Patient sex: M
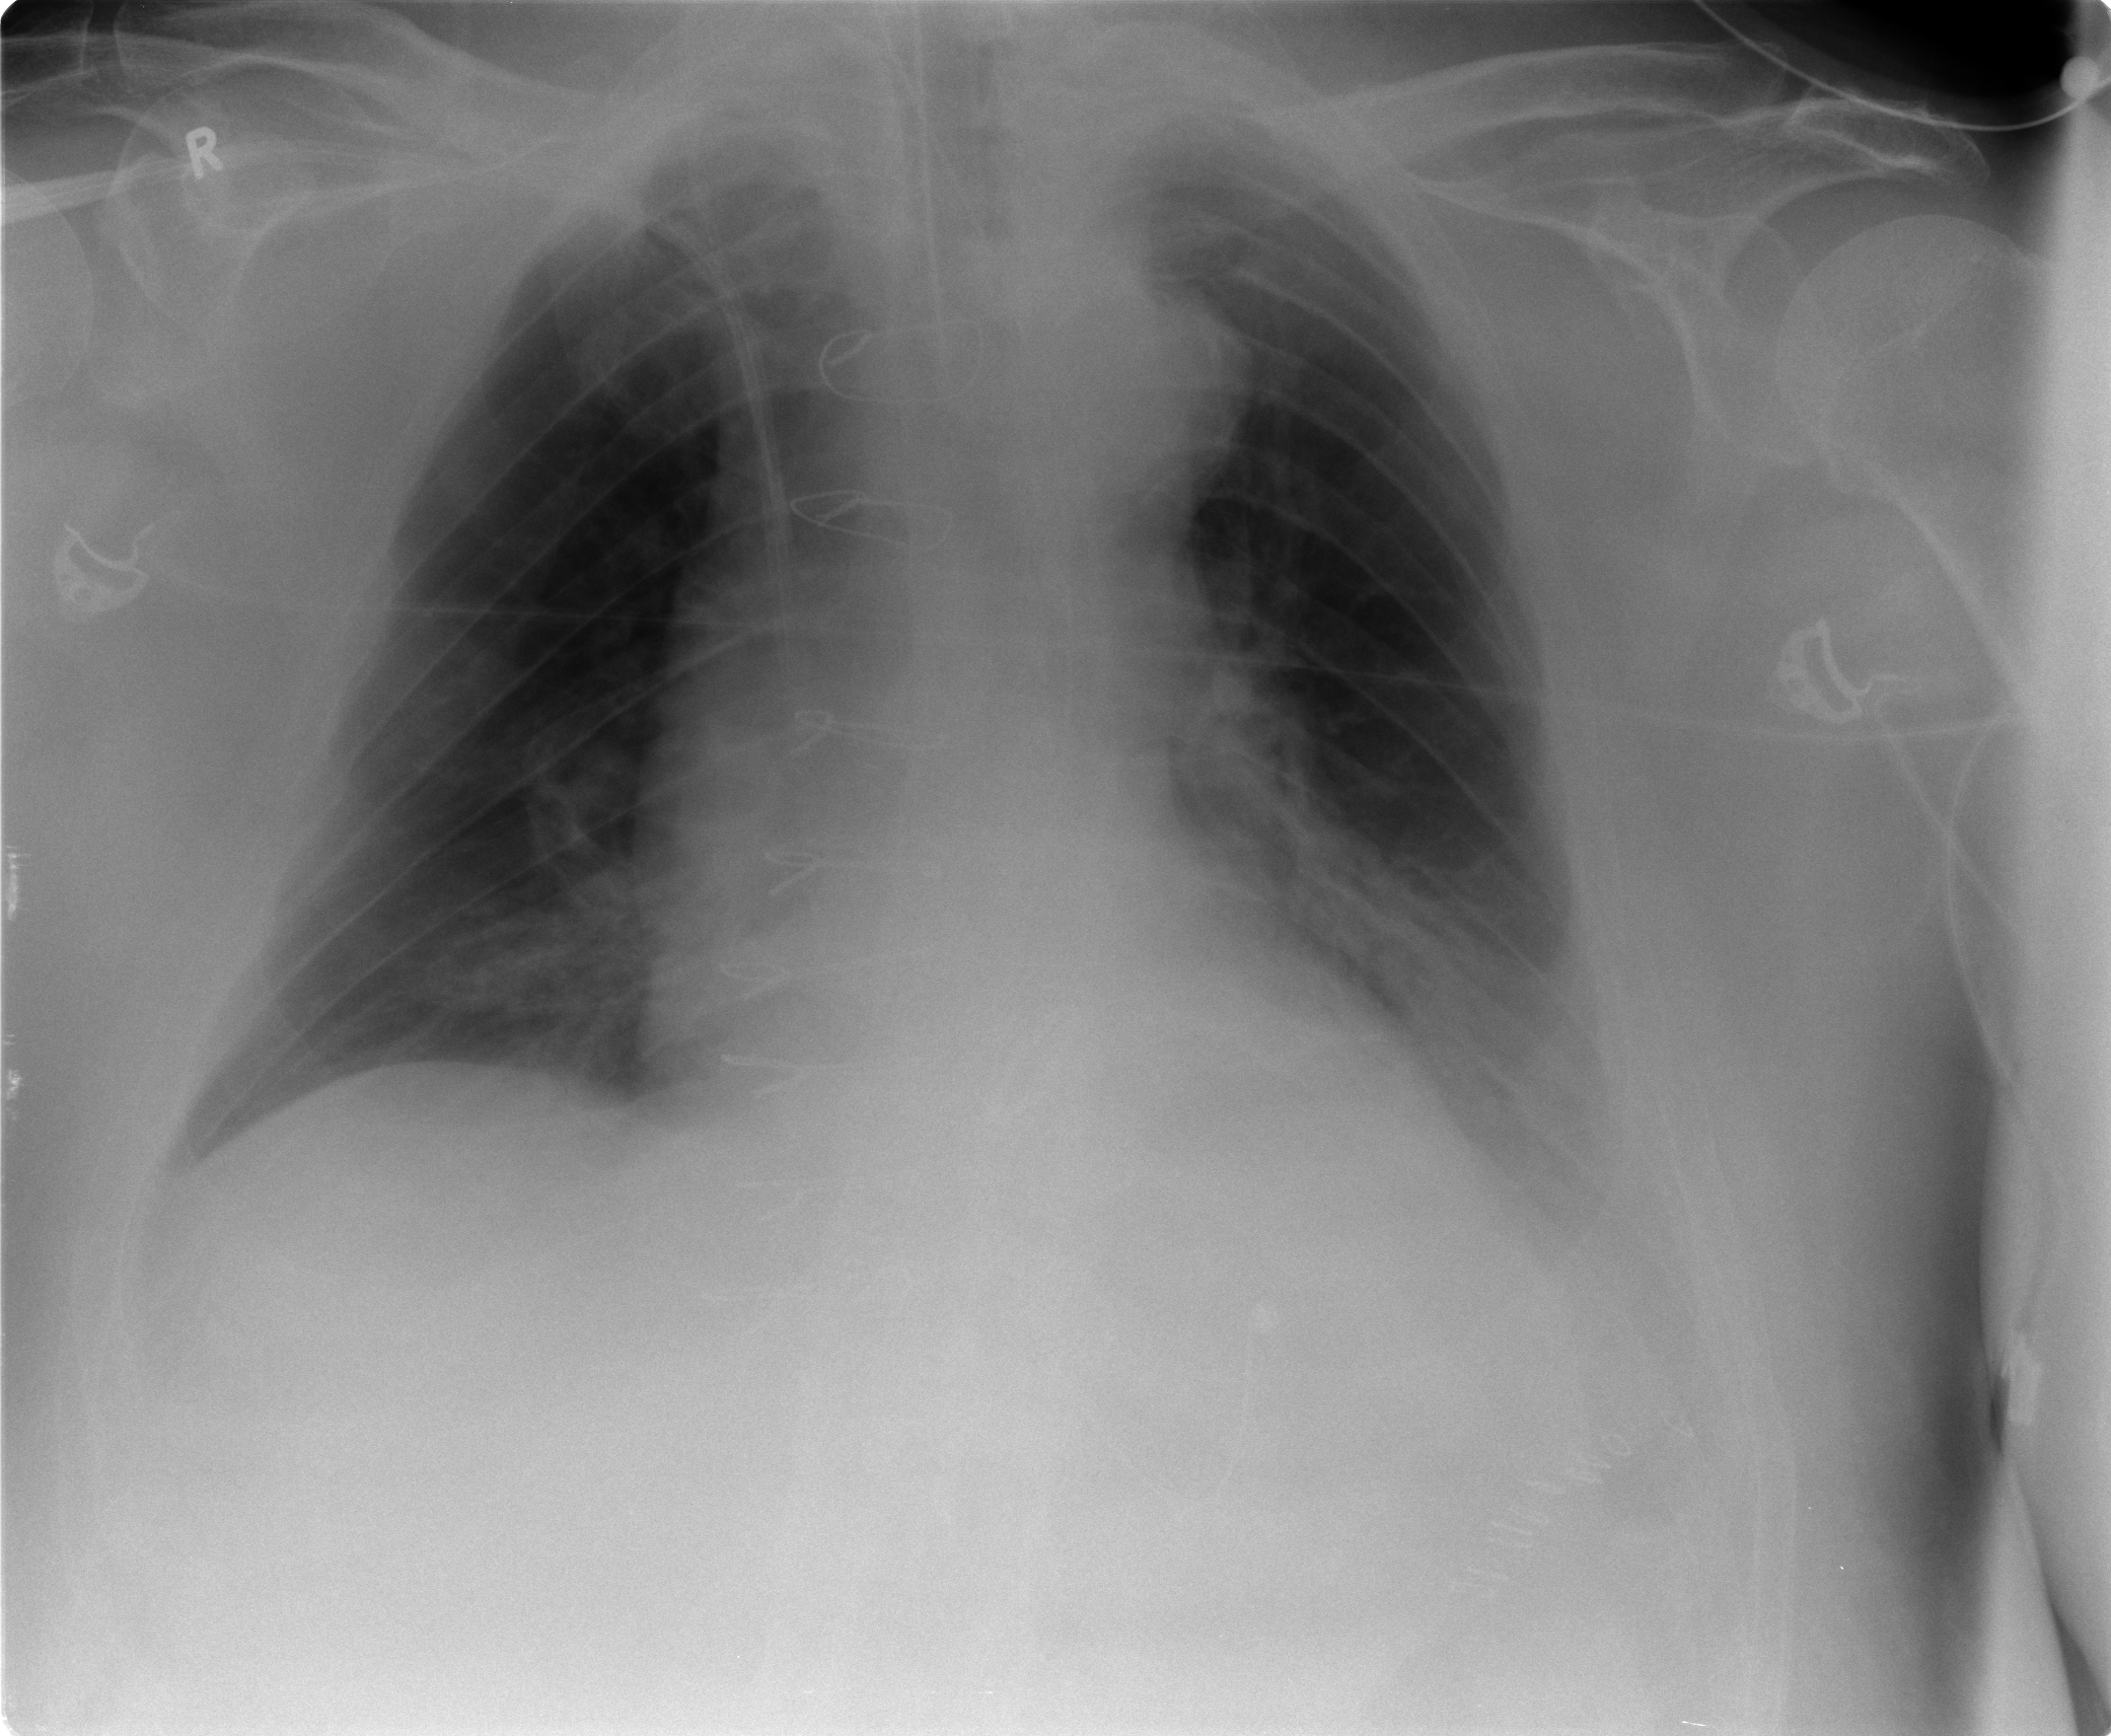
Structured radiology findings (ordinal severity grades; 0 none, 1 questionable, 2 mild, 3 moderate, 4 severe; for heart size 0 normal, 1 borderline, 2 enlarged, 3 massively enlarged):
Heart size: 2
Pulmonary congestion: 0
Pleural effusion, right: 0
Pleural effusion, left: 2
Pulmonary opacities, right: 0
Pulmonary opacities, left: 2
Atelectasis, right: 2
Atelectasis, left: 2